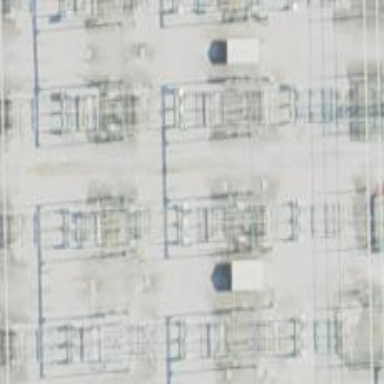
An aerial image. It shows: Switch used for power control.